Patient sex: M
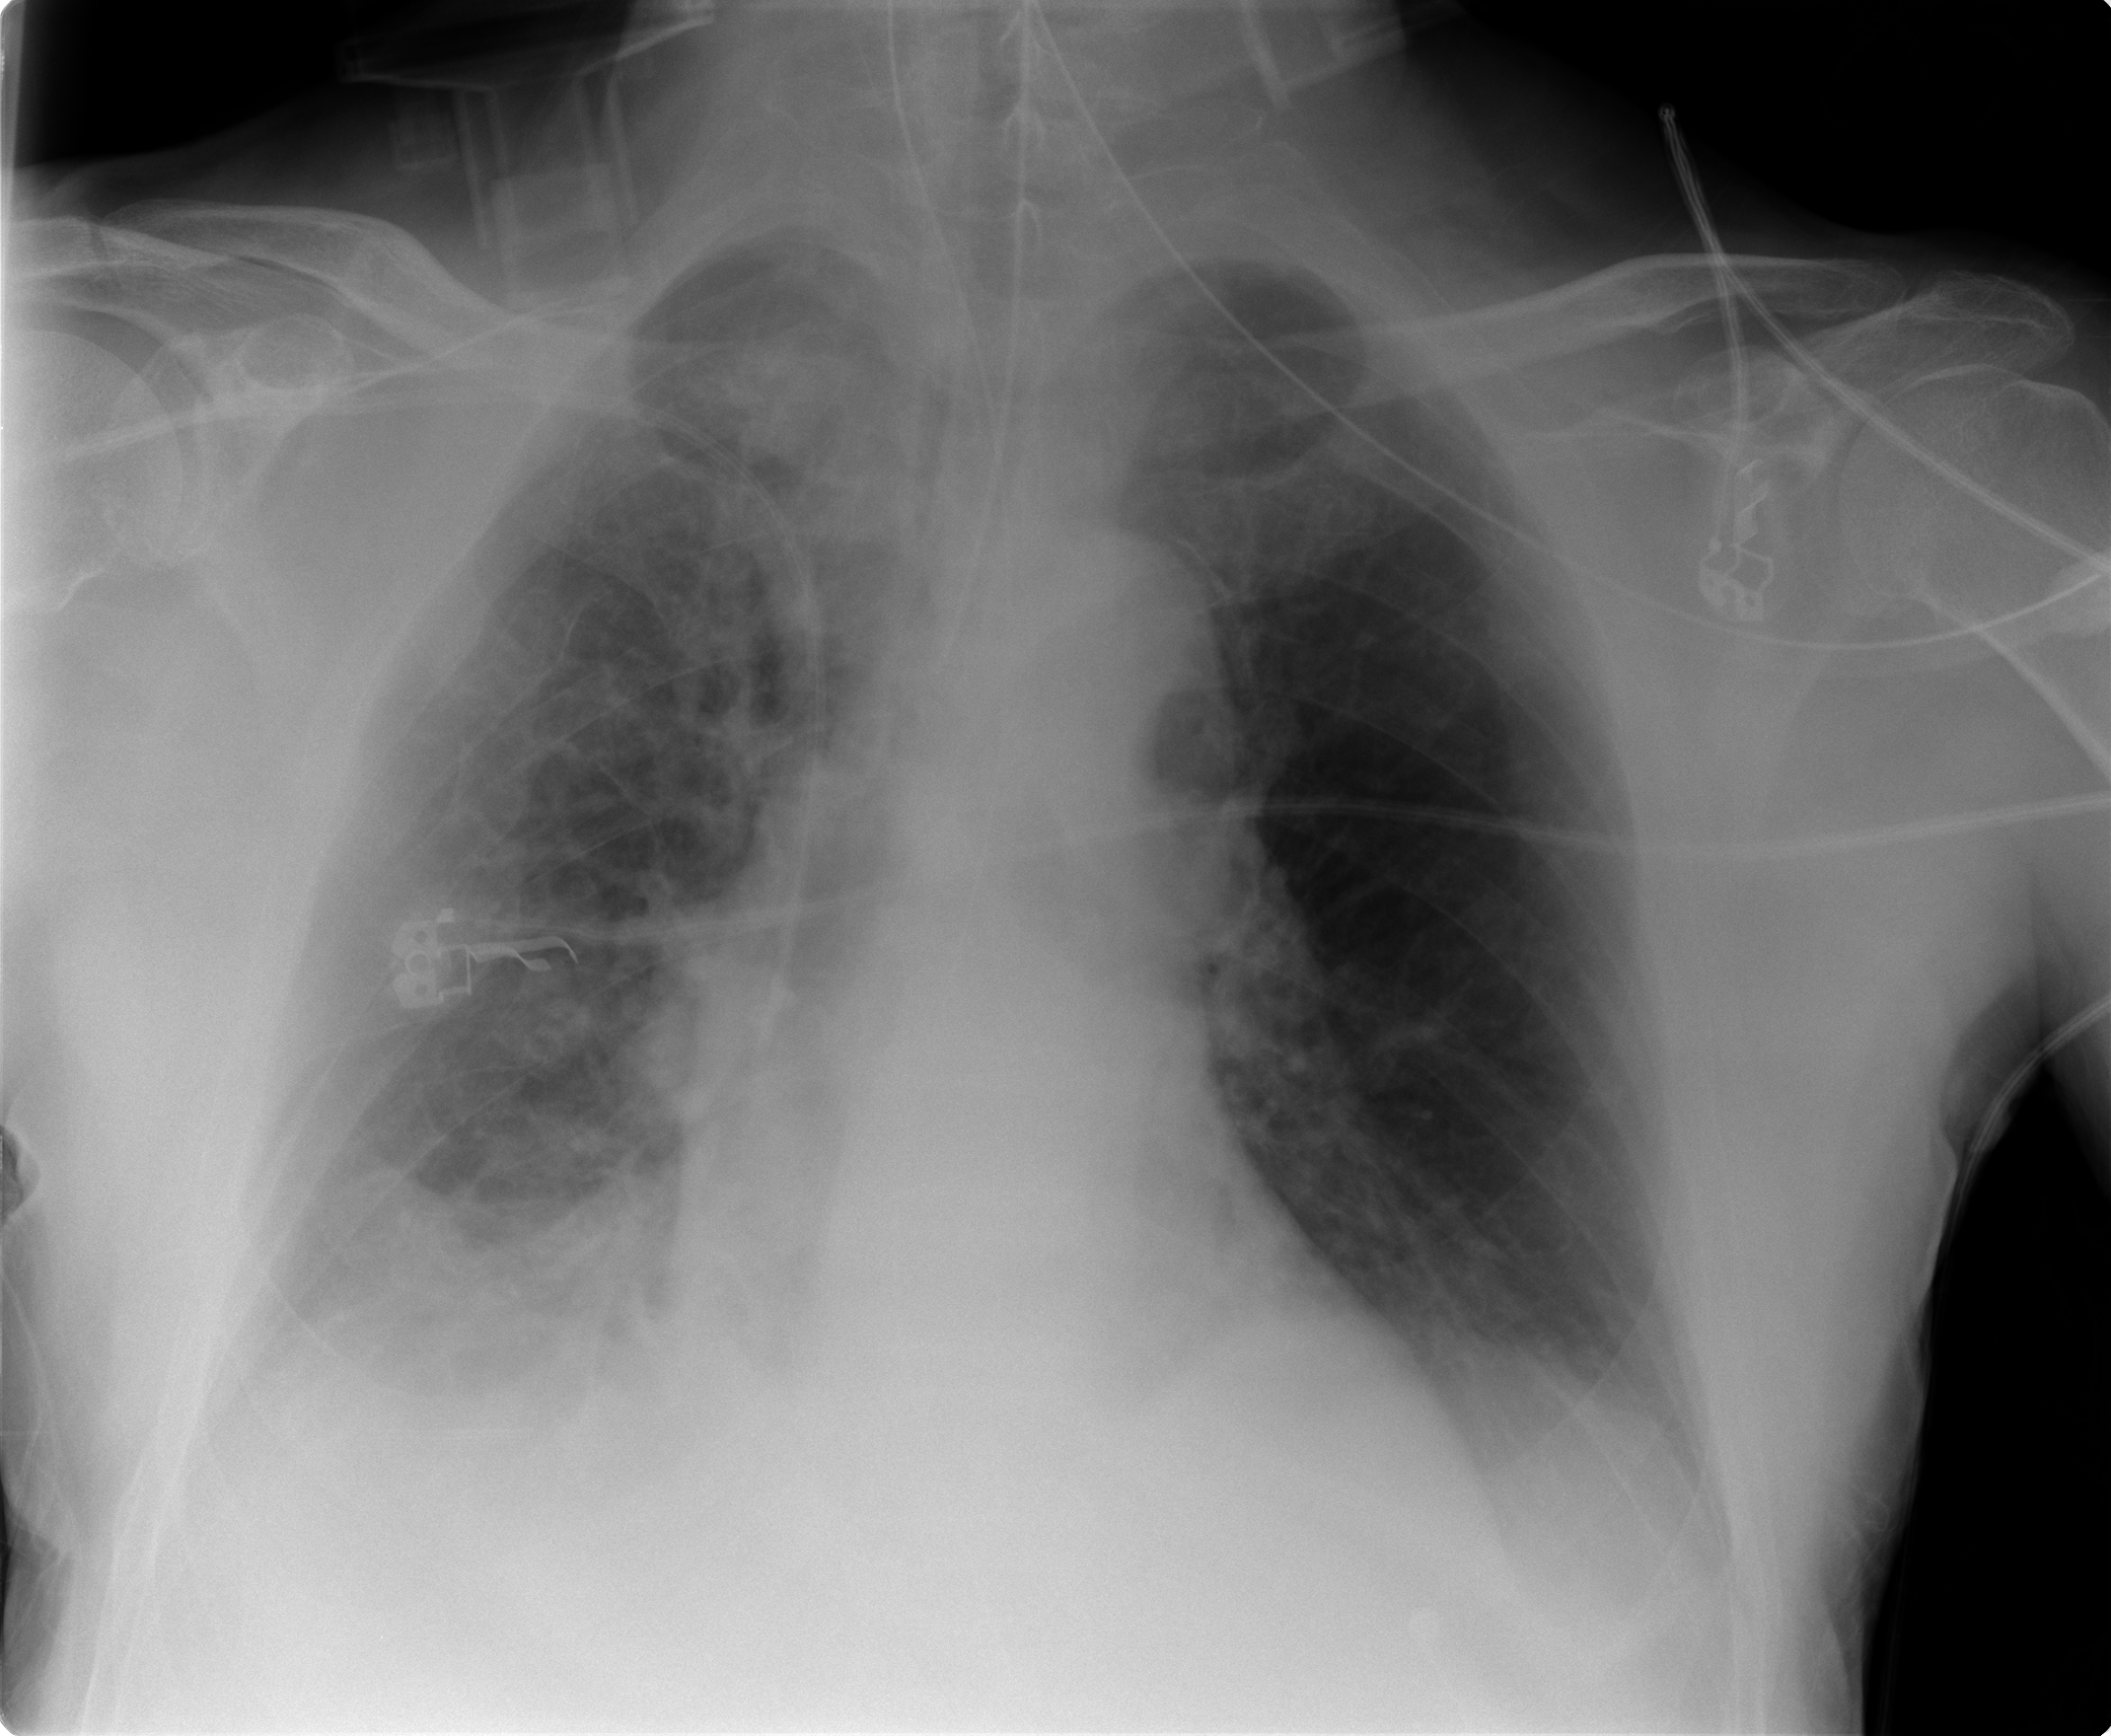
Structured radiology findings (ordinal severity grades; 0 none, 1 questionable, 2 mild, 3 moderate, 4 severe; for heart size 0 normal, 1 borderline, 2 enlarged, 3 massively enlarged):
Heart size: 0
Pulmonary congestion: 0
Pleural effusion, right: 3
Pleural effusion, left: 0
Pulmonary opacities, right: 3
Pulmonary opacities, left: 0
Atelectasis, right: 2
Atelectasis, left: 0